【题型】填空题　【知识点】立体几何　【难度】easy
如图为正六棱柱 $ABCDEF-A'B'C'D'E'F'$。其 6 个侧面的 12 条面对角线所在直线中，与直线 $A'B$ 异面的共有 \underline{\hspace{2cm}} 条。

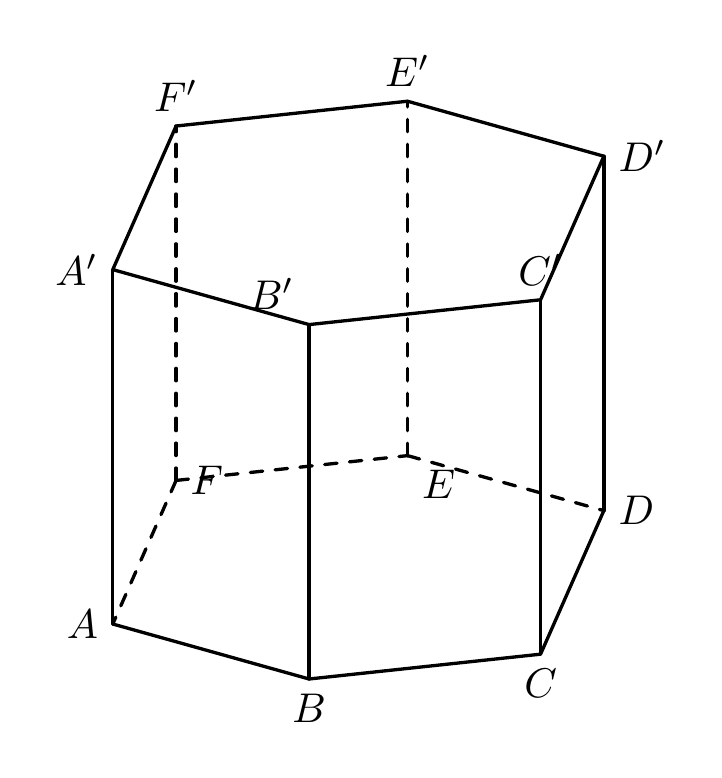
【解答】
\textbf{【答案】} 5

\textbf{【详解】} 连接 $A'D'$，

因为六边形 $A'B'C'D'E'F'$ 为正六边形，所以 $A'D' \parallel B'C'$，

故 $A'D' \parallel BC$，所以 $A', D', B, C$ 四点共面，$A'B, CD'$ 不是异面直线，

同理可得：$EF'$ 与 $A'B$ 共面，不是异面直线，

而 $A'B \parallel DE'$，

又 $AB', A'F, BC'$ 与 $A'B$ 相交，

故 12 条面对角线中，与 $A'B$ 不是异面直线的面对角线为 $AB', A'F, BC', DE', EF', CD'$，

其余面对角线均与 $A'B$ 异面，分别为 $BC', C'D, D'E, FE', AF'$，共 5 条。

故答案为：5
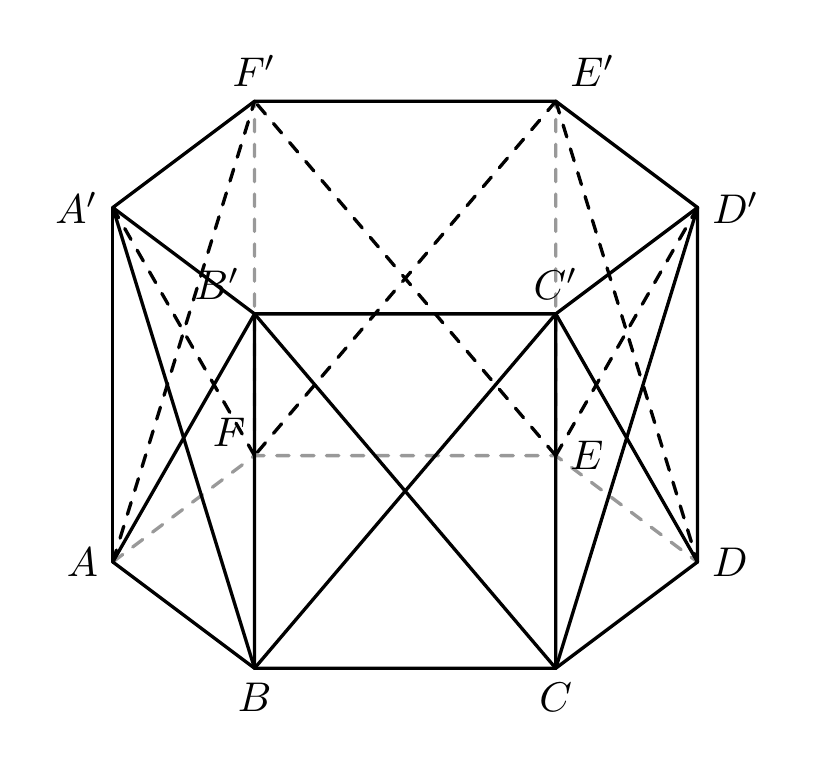